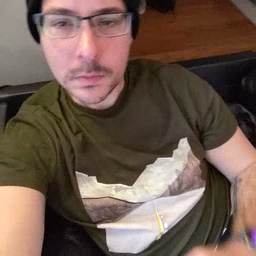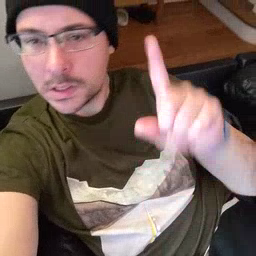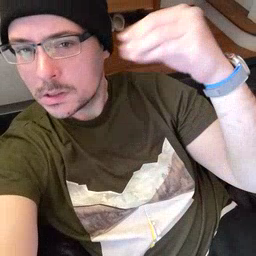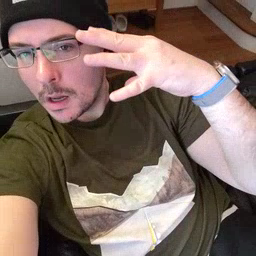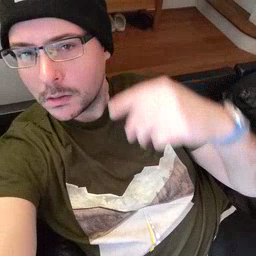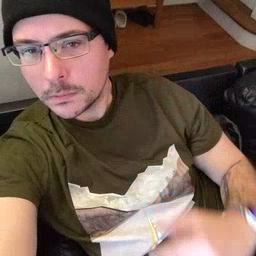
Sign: sun